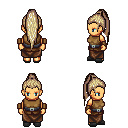
a pixel art fantasy rpg character, female body template, human, tanned skin, leather chest armor, robe skirt, white blonde extra-long topknot hairstyle, leather bracers, gray slippers, four views (front, back, left, right), 2x2 character sprite sheet, small pixel art, hard edges, no anti-aliasing